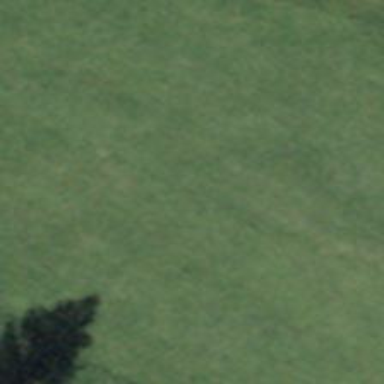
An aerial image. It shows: View of golf hole.